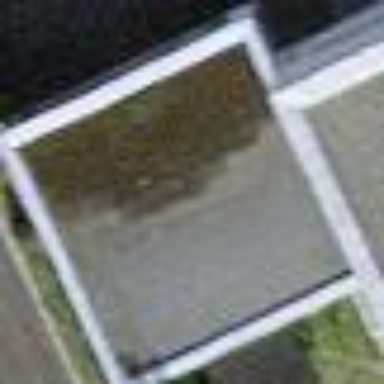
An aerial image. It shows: Garage.